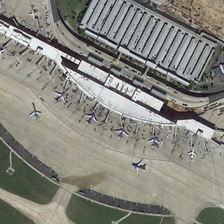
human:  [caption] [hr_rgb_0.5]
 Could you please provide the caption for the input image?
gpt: a long broad runway is near the airport .

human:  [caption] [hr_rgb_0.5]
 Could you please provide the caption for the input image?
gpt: some planes are parked near a building in an airport with a parking lot .

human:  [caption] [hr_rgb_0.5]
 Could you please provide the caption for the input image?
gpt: some planes are parked near a building in an airport with a parking lot .

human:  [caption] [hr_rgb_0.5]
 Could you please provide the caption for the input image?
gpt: a large number of cars parked near the airport plains .

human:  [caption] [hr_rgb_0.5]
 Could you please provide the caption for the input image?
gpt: a large number of cars parked near the airport plains .